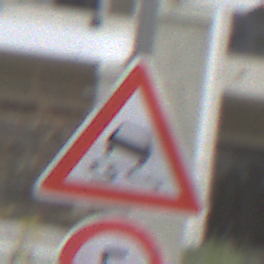
Verkehrszeichen: SchleuderOderRutschgefahr
Zusatzzeichen unten: Geschwindigkeit5
Umgebung: Outdoor, Urban
Tageszeit: Midday
Wetter: Overcast
Licht: Natural
Jahreszeit: NotSpecified
Kontrast: LowContrast